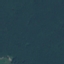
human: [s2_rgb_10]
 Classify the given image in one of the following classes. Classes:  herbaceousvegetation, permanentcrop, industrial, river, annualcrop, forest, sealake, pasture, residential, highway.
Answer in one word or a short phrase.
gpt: Forest